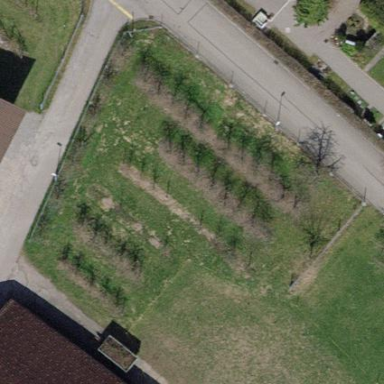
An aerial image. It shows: Orchard.